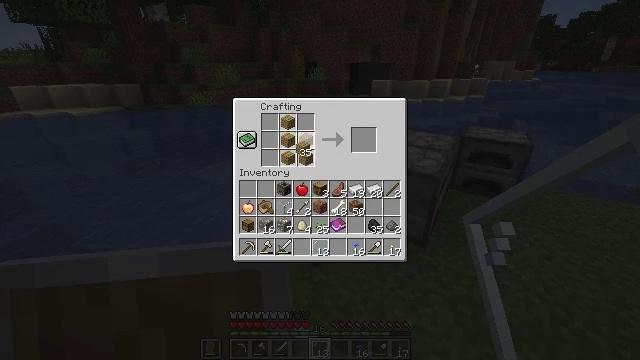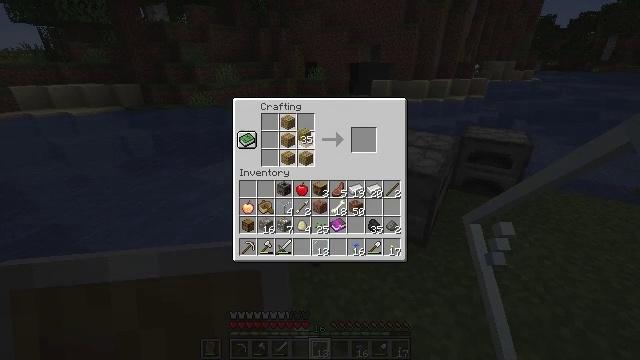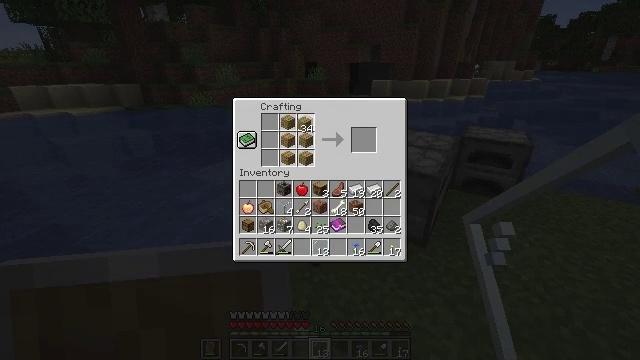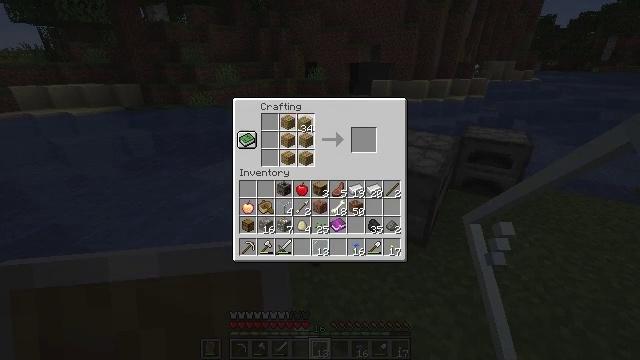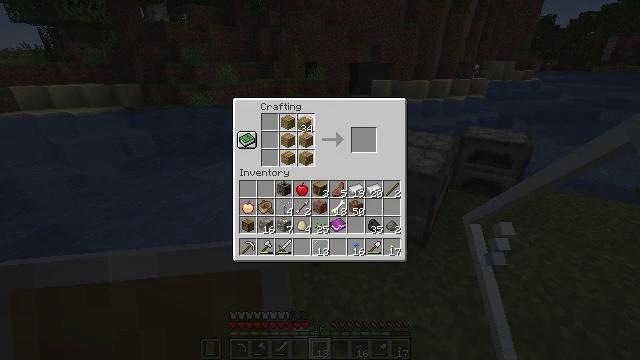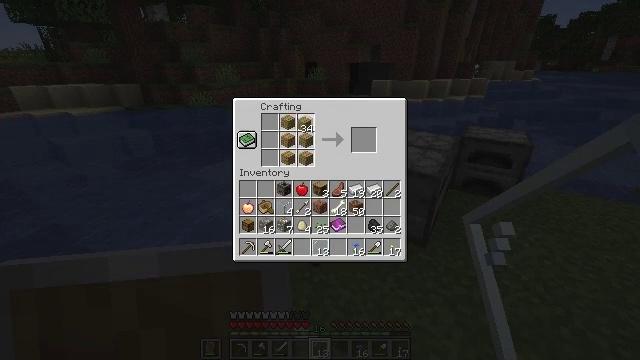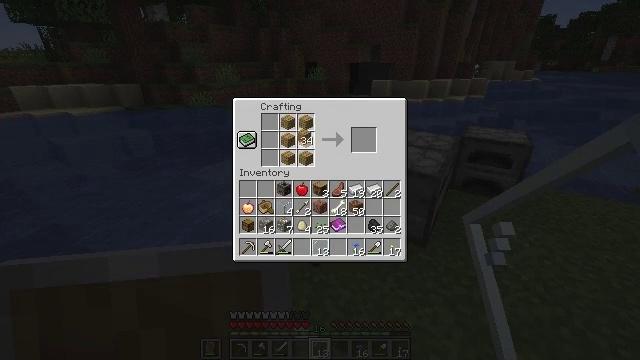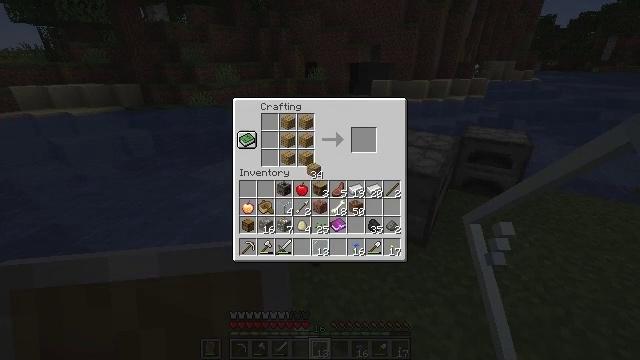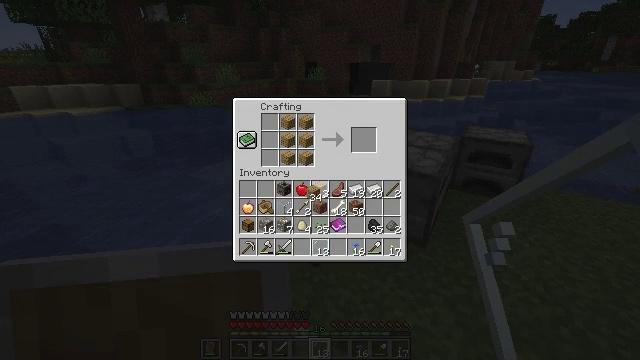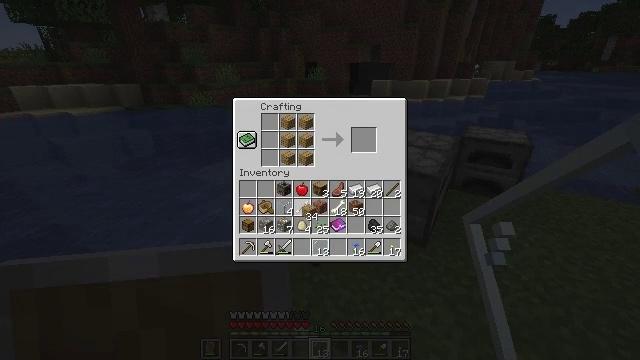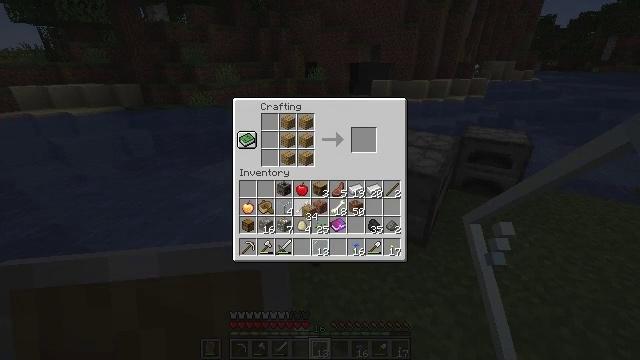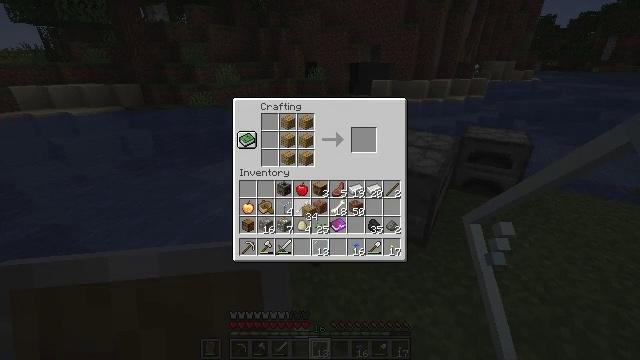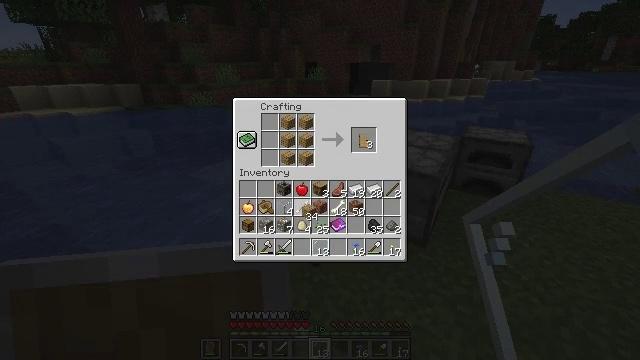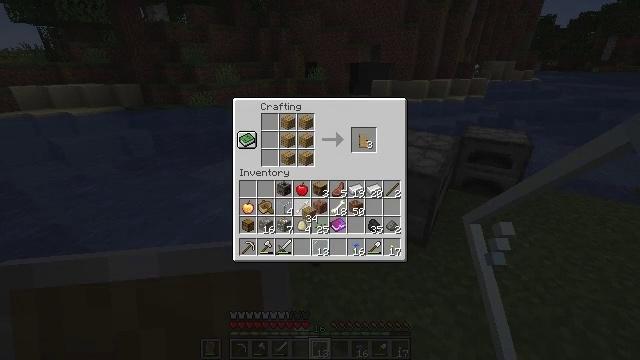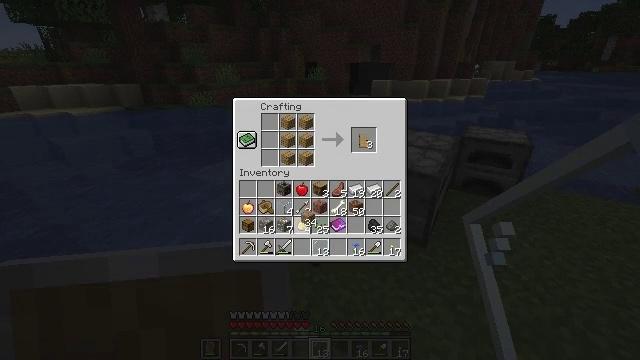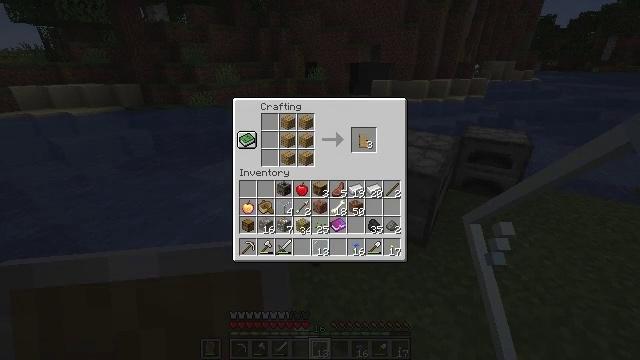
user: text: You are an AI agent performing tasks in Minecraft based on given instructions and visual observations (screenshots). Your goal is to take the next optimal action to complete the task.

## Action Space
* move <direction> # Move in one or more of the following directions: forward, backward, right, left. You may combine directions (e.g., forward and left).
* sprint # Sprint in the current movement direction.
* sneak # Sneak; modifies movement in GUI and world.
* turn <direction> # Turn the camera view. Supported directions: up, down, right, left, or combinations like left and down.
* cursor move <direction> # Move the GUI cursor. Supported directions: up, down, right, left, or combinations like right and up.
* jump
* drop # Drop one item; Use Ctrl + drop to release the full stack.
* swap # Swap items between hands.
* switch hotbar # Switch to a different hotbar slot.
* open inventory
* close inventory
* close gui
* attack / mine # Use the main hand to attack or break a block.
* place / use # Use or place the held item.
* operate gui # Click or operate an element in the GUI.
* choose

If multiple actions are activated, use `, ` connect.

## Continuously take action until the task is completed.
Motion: motion action
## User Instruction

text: Open the crafting menu to make an oak door.
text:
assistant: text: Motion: cursor move up, choose
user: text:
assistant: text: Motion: cursor move up, choose
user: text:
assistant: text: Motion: choose
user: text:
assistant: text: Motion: choose
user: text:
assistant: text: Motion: choose
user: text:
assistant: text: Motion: cursor move down, choose
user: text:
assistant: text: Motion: cursor move right and down
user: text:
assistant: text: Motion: cursor move down
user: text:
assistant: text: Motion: cursor move down
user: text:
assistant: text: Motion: no_op
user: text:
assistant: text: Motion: no_op
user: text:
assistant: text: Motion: no_op
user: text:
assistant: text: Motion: no_op
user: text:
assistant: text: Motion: no_op
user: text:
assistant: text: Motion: cursor move down
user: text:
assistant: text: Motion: cursor move left and down
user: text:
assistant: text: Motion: no_op
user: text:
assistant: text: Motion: operate gui
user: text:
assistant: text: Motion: operate gui
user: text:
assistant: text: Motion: no_op
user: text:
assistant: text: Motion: no_op
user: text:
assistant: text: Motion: no_op
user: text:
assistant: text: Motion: no_op
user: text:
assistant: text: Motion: no_op
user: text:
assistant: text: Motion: no_op
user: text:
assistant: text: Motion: no_op
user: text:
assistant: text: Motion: operate gui
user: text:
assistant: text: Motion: operate gui
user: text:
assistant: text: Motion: no_op
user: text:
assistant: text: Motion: no_op